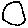
Label: circle